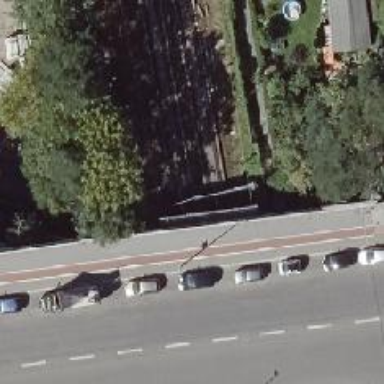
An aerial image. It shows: Railway with electrified contact lines.